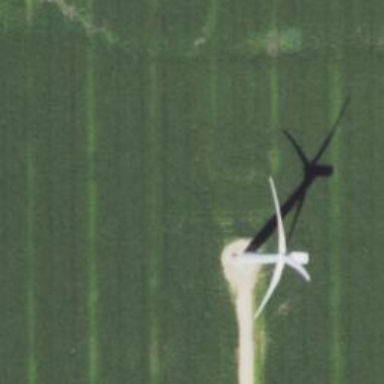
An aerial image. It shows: Wind turbine generator that utilizes wind as its source for generating electricity. It is of the horizontal axis type.